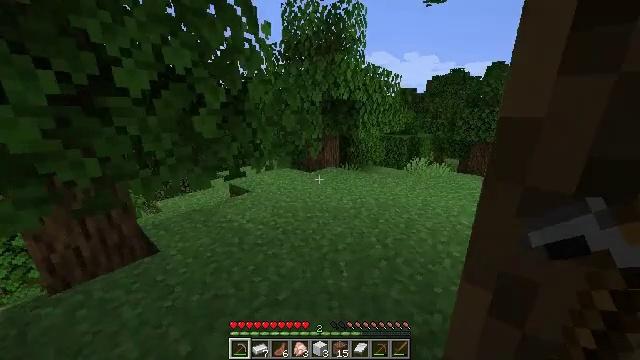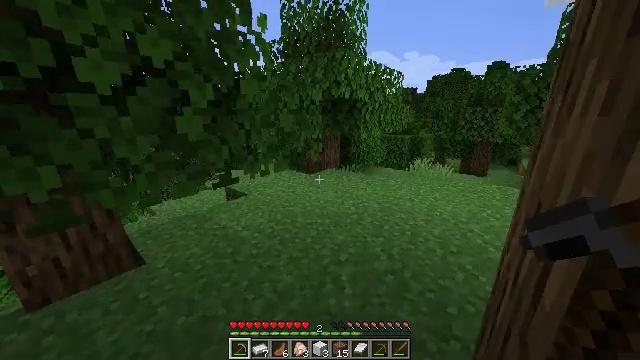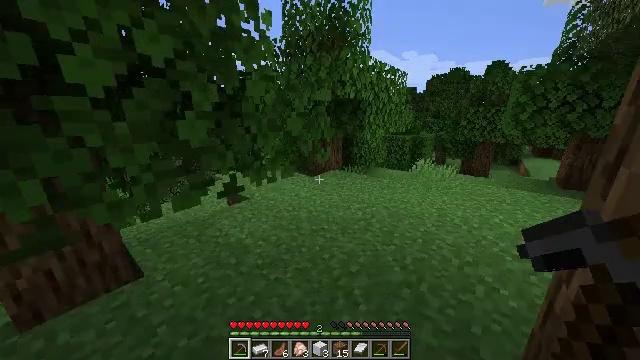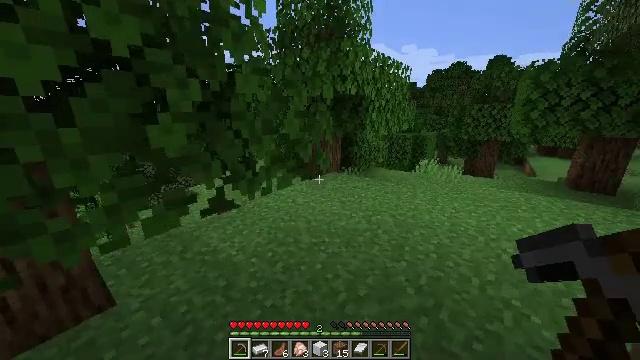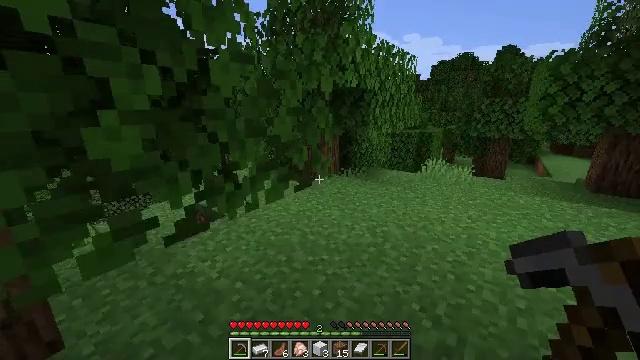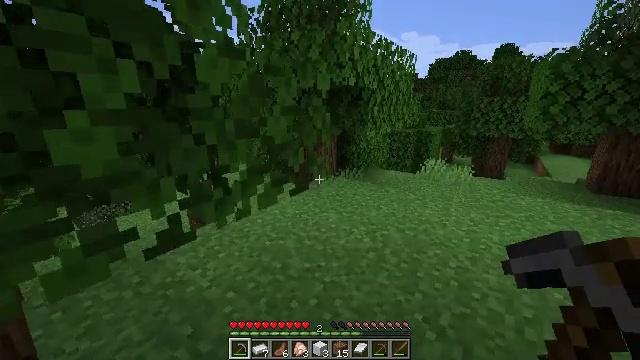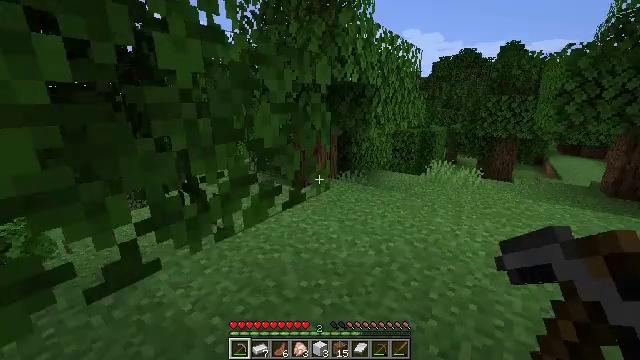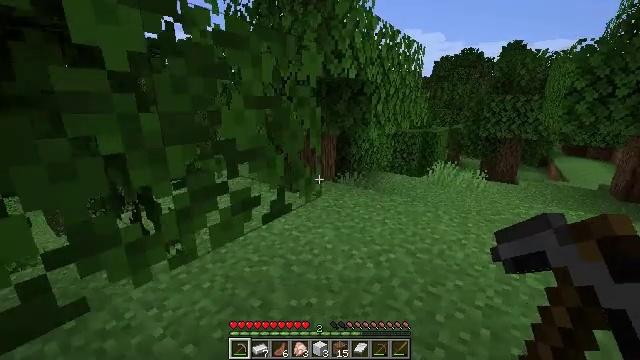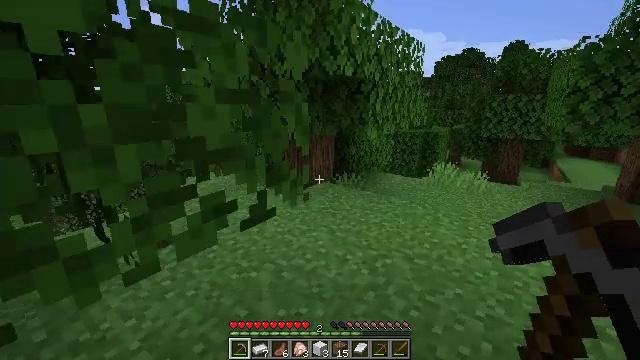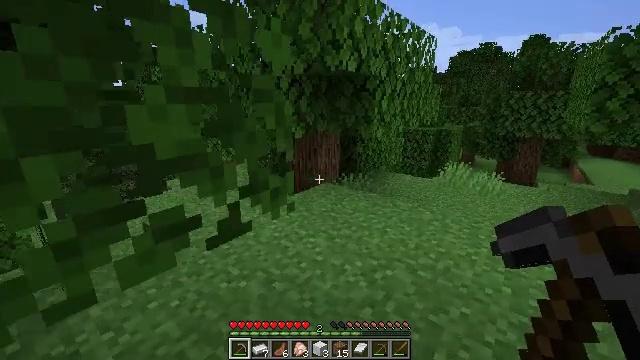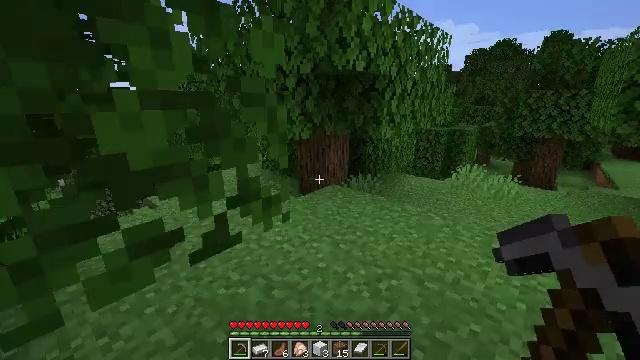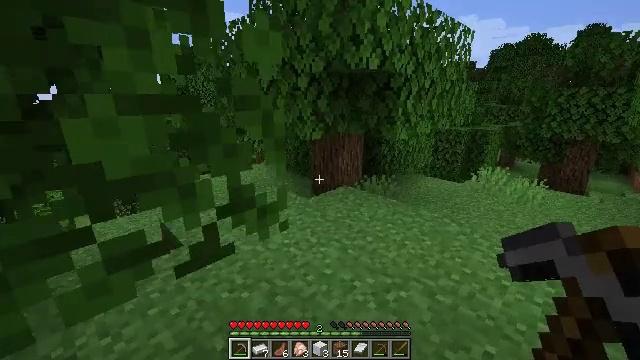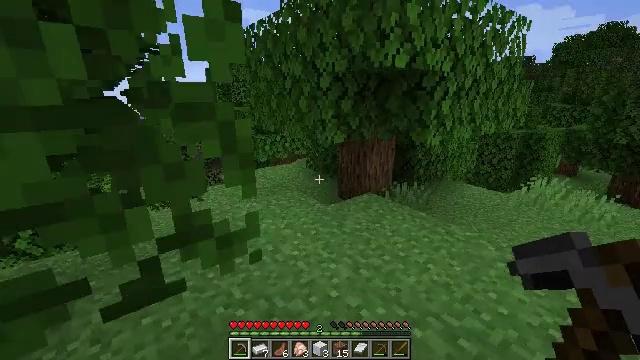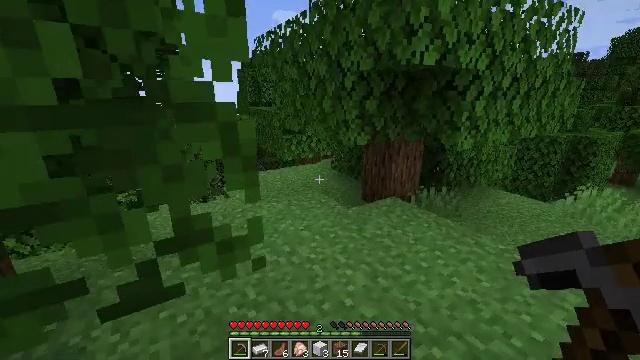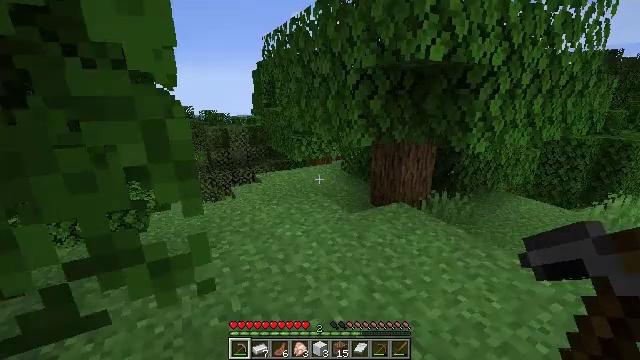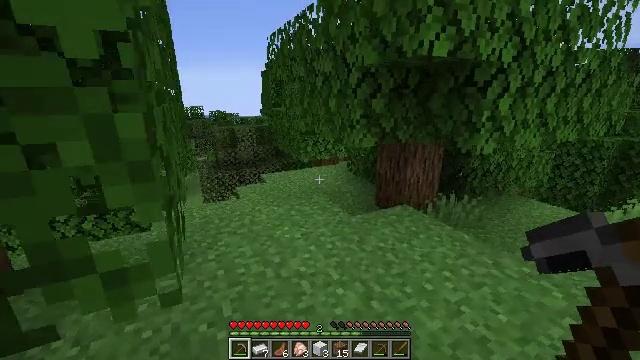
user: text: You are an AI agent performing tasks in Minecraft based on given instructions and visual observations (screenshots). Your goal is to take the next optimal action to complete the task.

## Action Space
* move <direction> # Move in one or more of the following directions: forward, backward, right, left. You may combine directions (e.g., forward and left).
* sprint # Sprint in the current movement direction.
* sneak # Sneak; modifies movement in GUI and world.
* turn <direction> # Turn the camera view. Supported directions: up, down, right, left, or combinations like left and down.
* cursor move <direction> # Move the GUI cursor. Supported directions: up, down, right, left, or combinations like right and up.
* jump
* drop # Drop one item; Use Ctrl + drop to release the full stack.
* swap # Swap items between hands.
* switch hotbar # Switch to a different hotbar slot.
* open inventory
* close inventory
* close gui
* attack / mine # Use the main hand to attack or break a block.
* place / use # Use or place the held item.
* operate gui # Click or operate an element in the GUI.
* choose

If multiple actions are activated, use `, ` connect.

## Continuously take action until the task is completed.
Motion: motion action
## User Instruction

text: Reclaim the chest into your inventory.
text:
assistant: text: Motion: move forward
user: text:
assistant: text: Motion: move forward
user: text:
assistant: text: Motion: move forward, turn right
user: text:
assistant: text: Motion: move forward, turn right
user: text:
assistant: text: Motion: move forward
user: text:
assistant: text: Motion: move forward
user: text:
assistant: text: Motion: move forward and move right
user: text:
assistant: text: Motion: move forward and move right
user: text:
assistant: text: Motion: move forward and move right, turn left
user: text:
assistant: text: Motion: move forward and move right, turn left
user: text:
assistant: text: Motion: move forward and move right, turn left
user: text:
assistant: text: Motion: move forward and move right, turn left
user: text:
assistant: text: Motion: move forward and move right, turn left
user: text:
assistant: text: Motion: move forward and move right, turn left
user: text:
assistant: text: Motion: move forward and move right, turn left
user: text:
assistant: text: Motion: move forward and move right
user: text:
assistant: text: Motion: turn left
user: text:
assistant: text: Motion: no_op
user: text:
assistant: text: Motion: no_op
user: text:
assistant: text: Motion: no_op
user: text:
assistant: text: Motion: turn right
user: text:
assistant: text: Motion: no_op
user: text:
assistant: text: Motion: turn left
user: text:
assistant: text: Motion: turn left
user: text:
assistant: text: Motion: move forward, turn left
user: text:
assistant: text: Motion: move forward
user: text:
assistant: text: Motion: move forward
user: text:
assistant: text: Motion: no_op
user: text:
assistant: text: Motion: no_op
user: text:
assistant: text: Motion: move forward